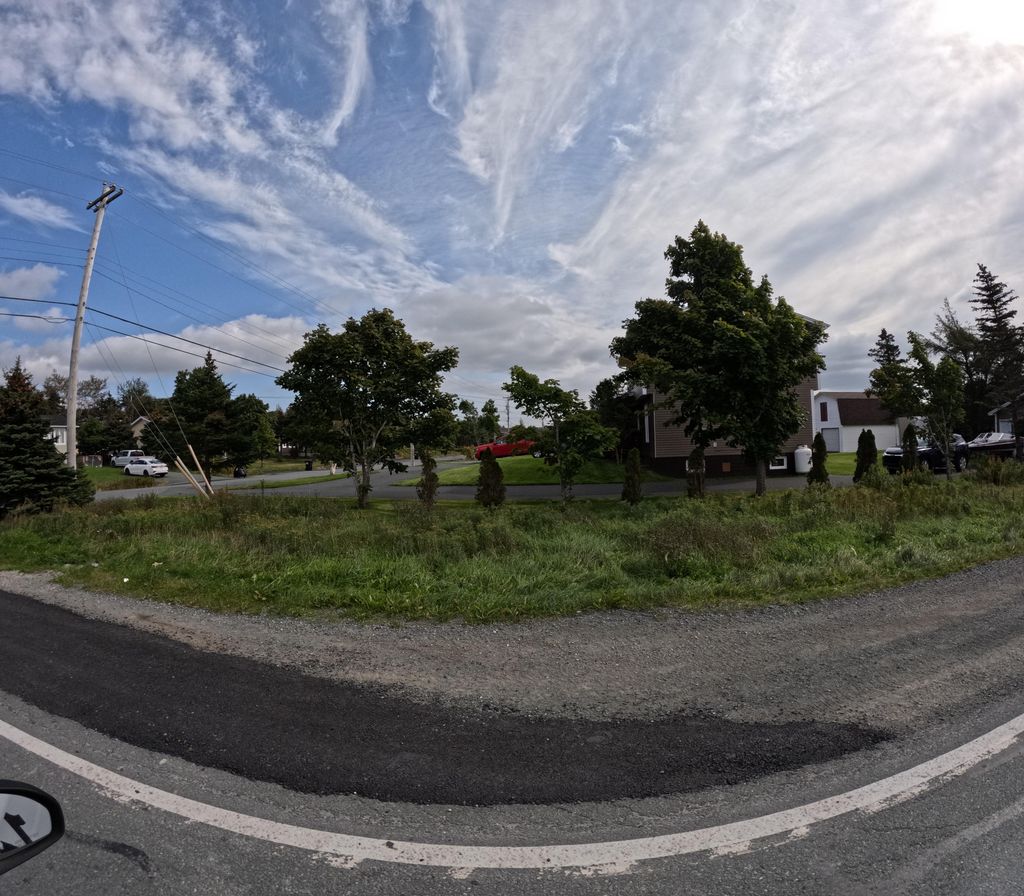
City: st_johns